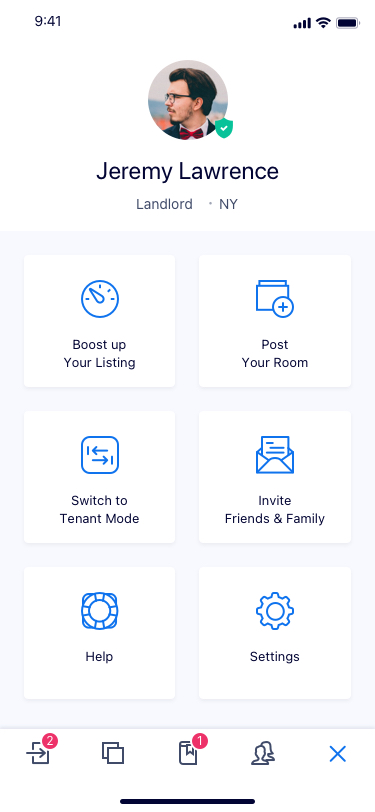
Text in this UI design:

Jeremy Lawrence
Landlord
NY
·
Post
Your Room
Settings
Boost up
Your Listing
Help
Invite
Friends & Family
Switch to
Tenant Mode